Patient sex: M
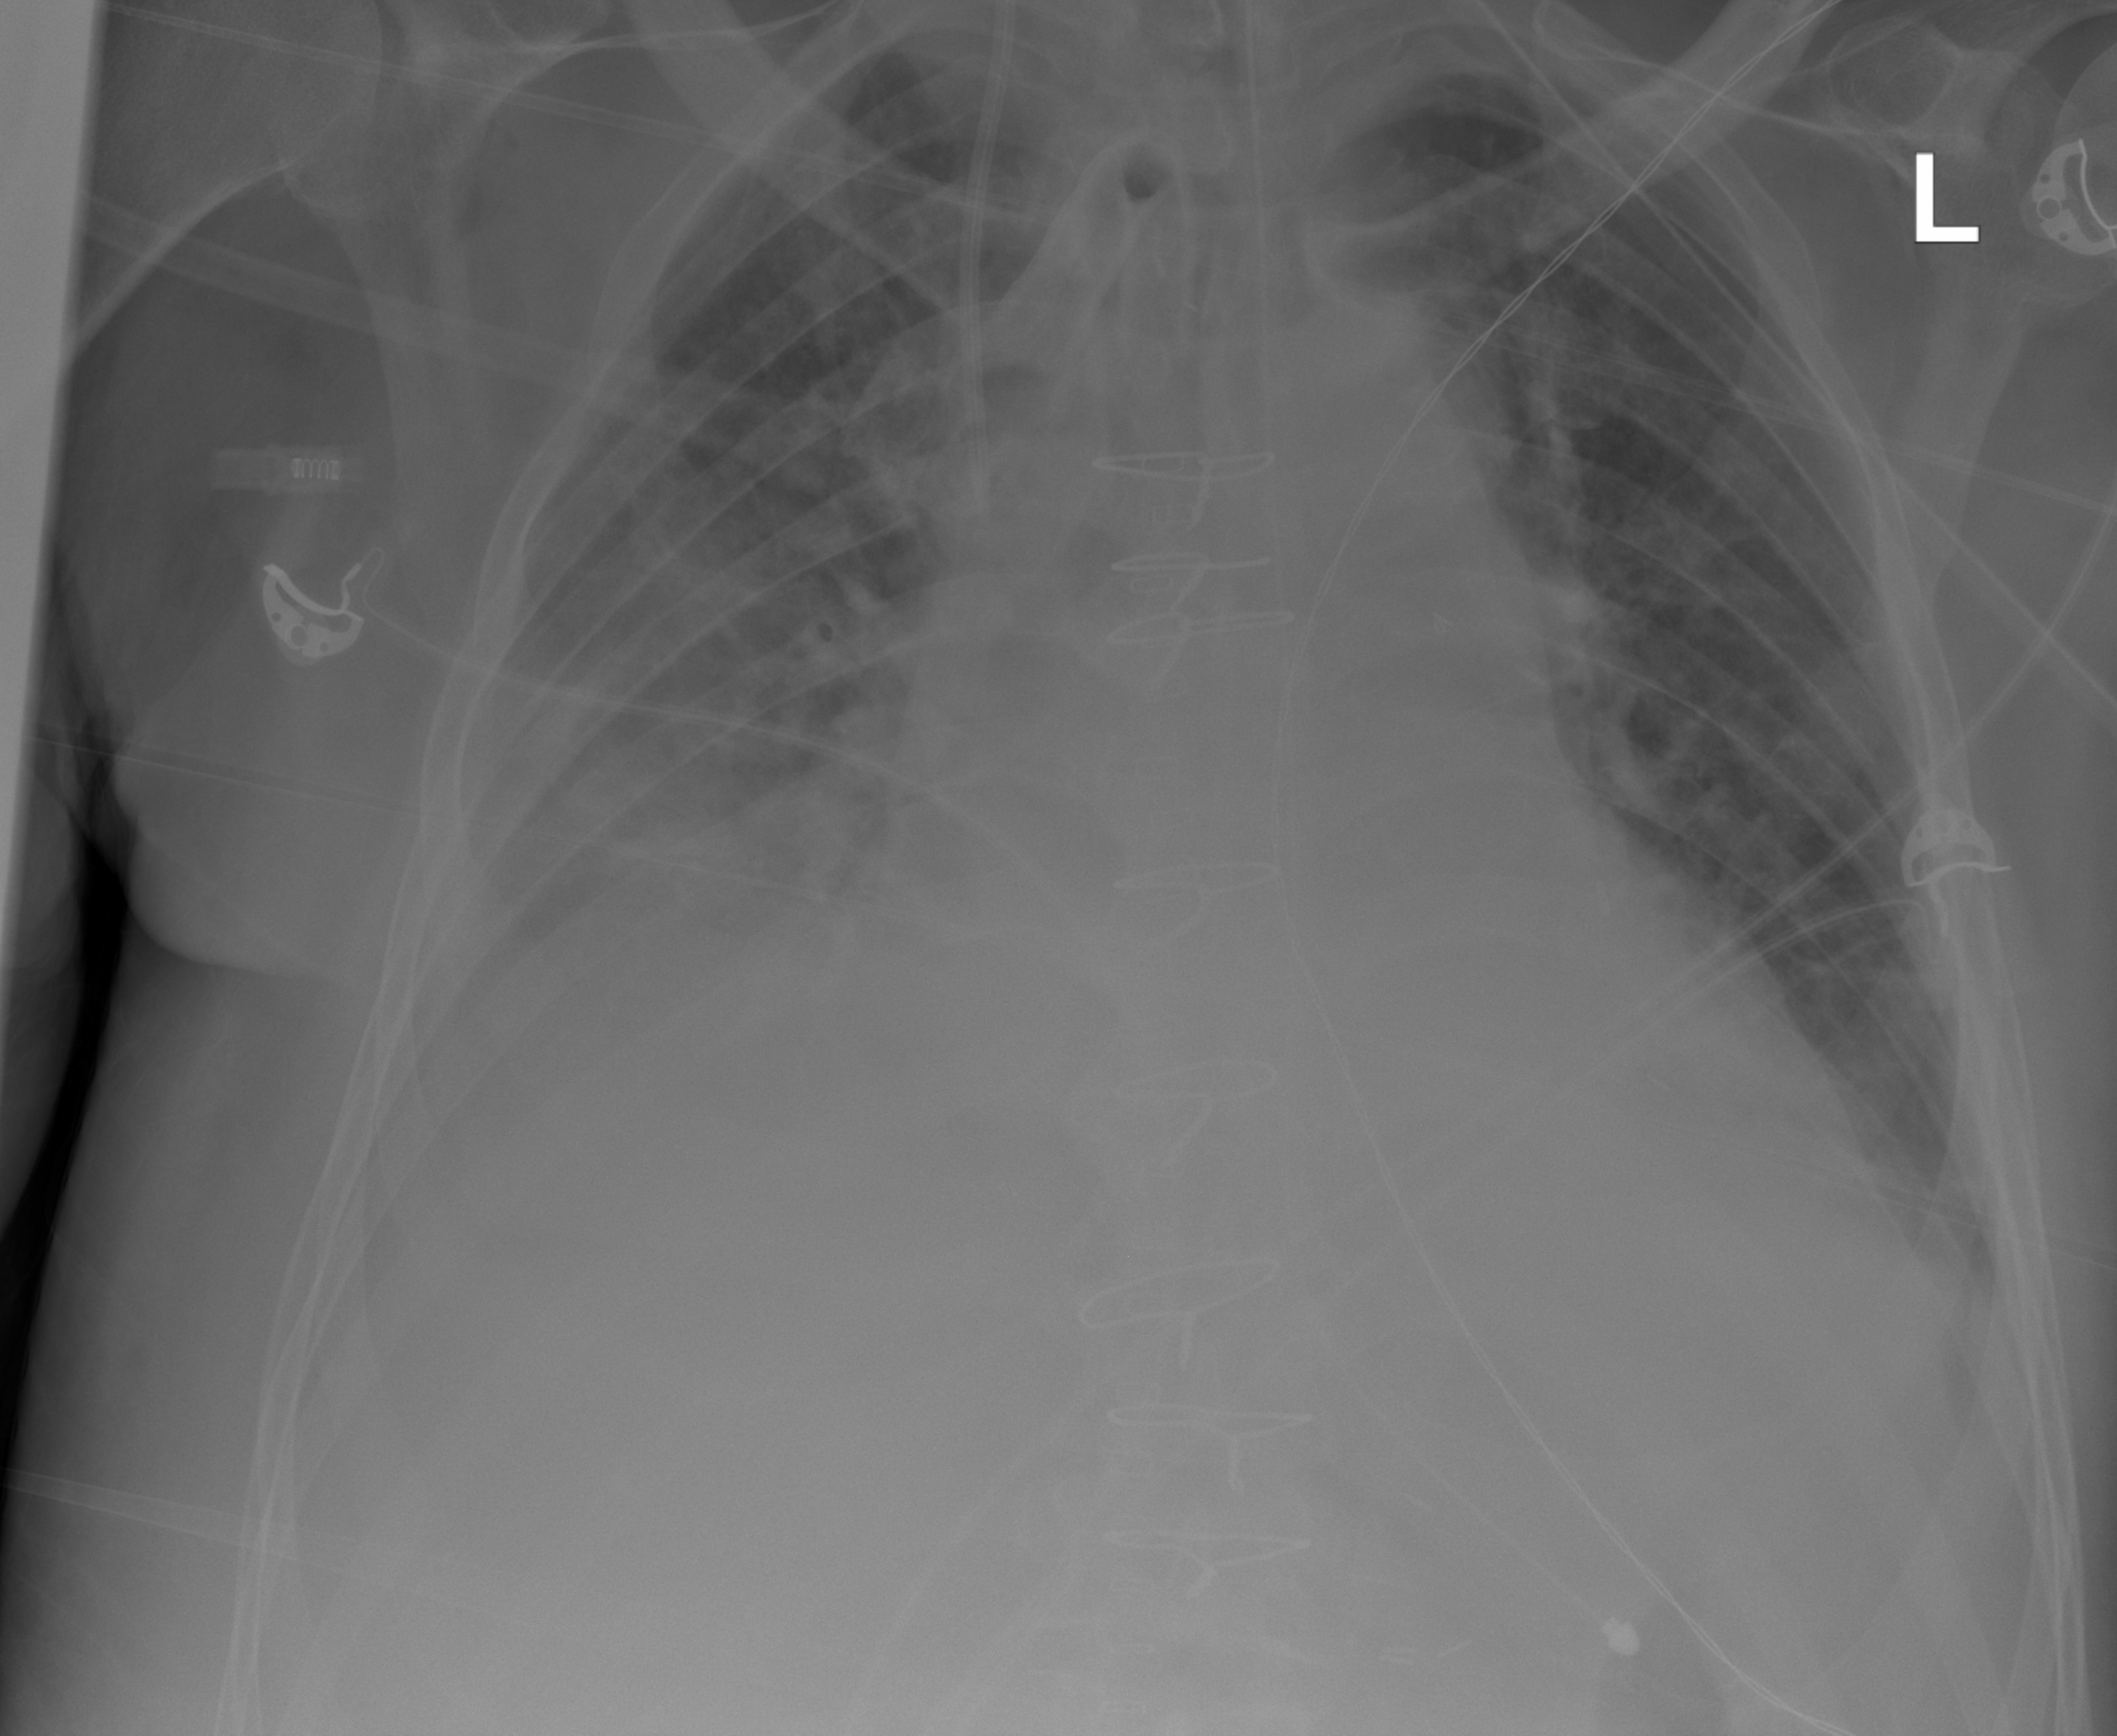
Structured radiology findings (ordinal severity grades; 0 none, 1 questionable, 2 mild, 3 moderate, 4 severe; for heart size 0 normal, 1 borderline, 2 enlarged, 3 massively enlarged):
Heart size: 2
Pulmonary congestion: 2
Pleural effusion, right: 3
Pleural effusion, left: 2
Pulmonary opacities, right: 2
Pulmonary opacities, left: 0
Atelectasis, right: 3
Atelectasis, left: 0